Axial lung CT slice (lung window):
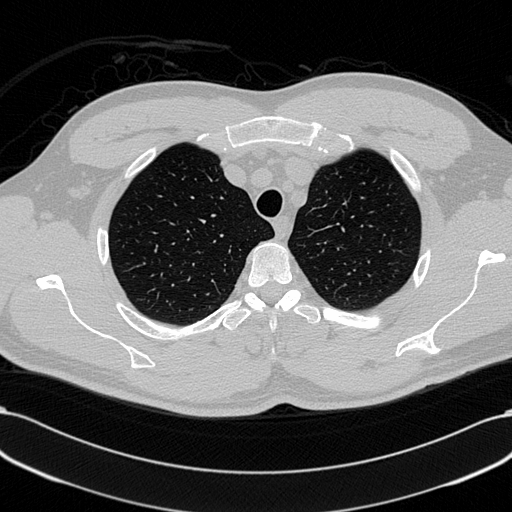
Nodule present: no